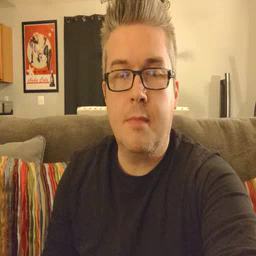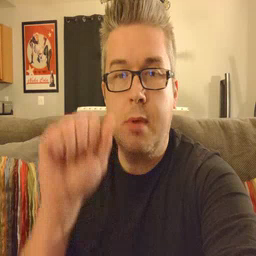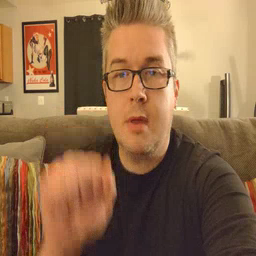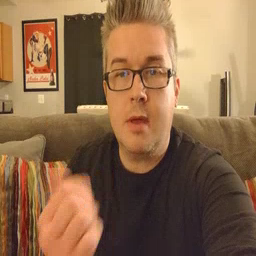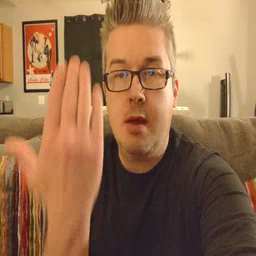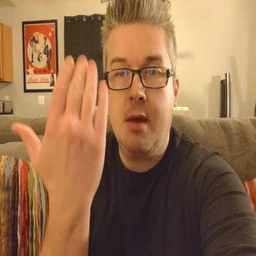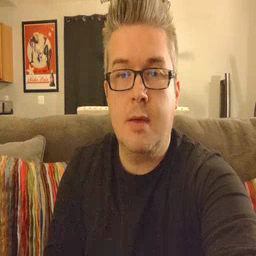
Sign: mitten